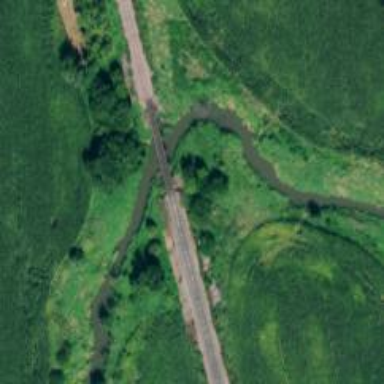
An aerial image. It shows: Bridge over railway line.